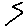
Label: zigzag